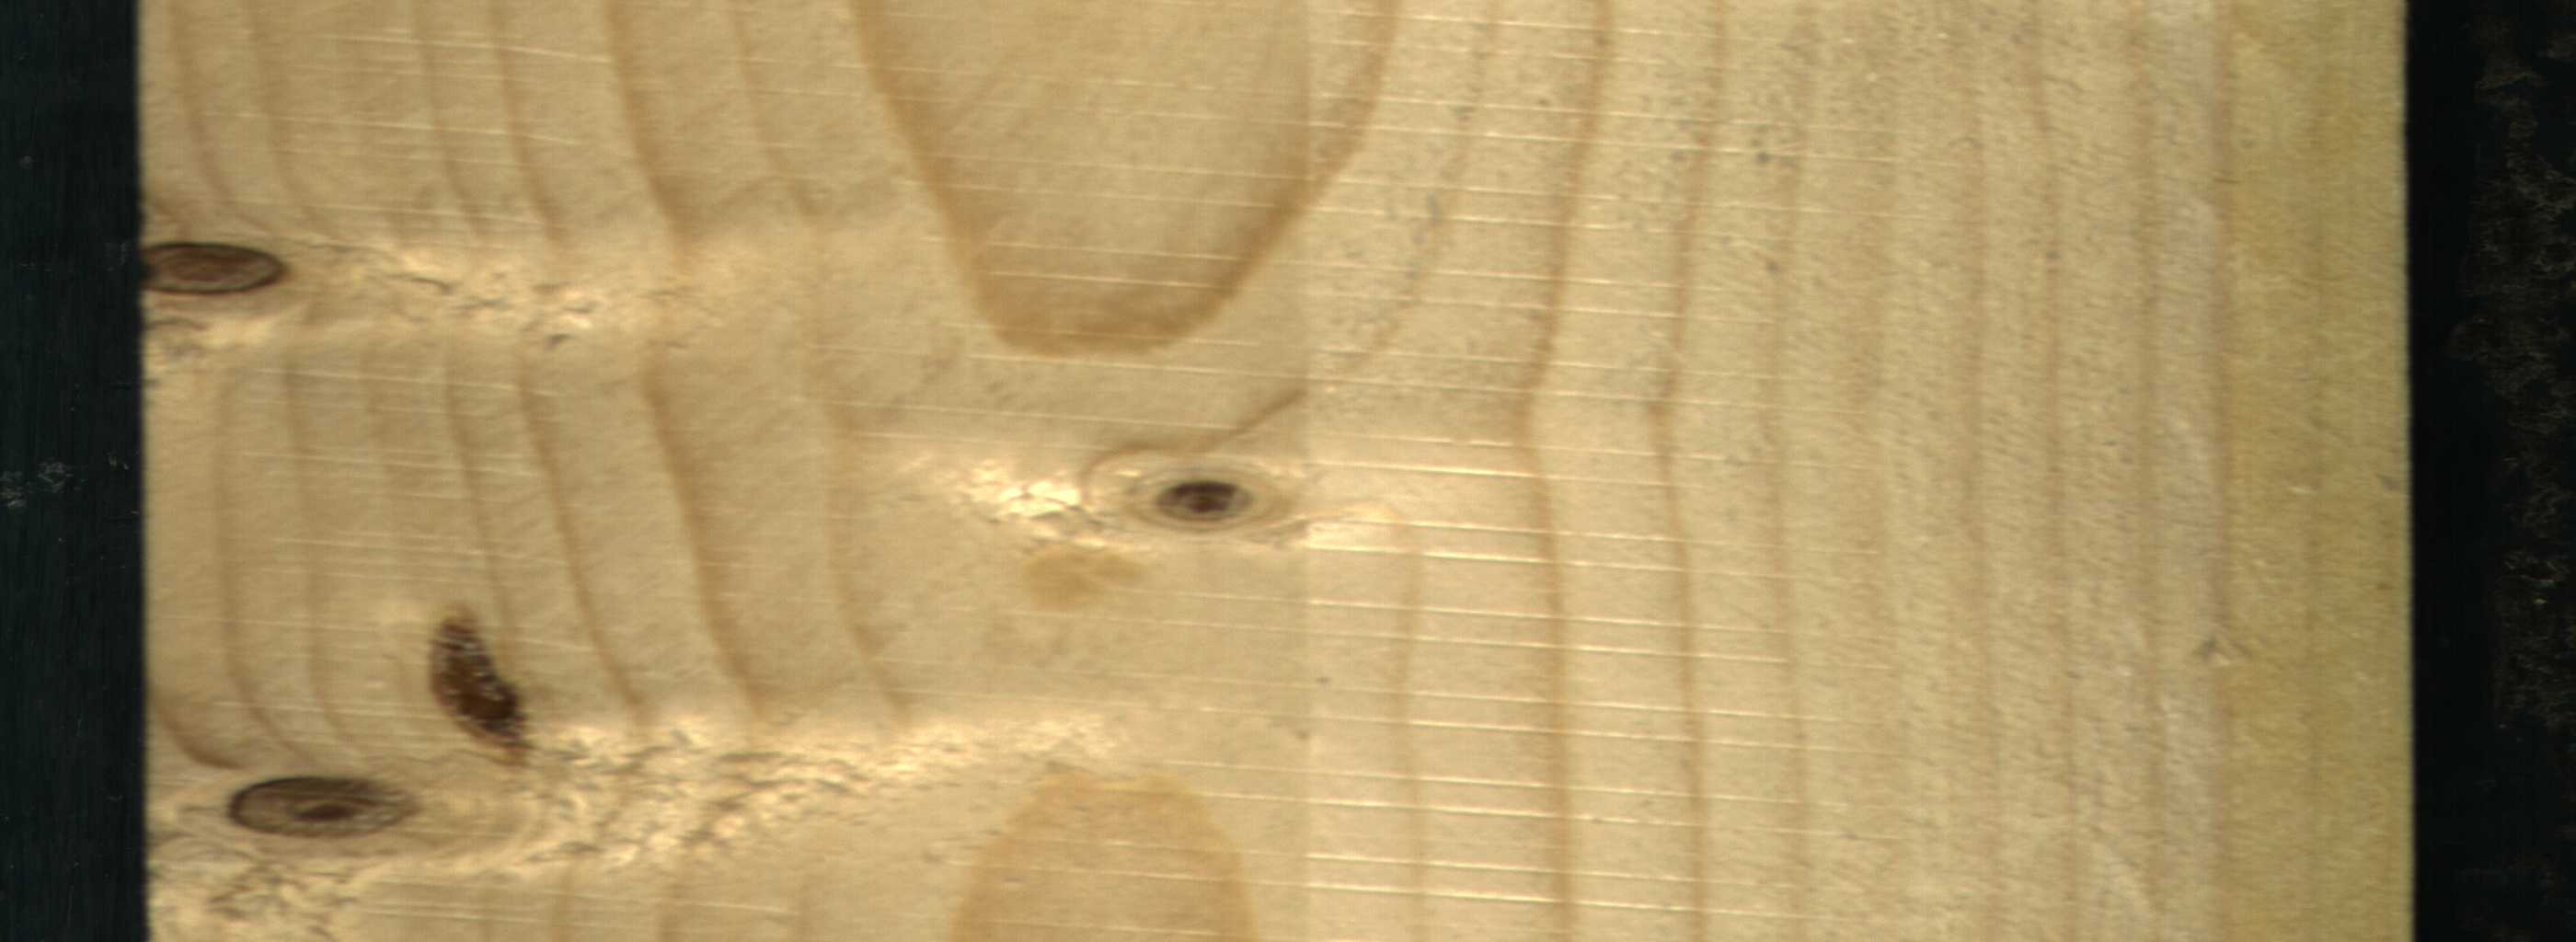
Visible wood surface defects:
resin
Dead_Knot
Dead_Knot
Live_Knot